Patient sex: M
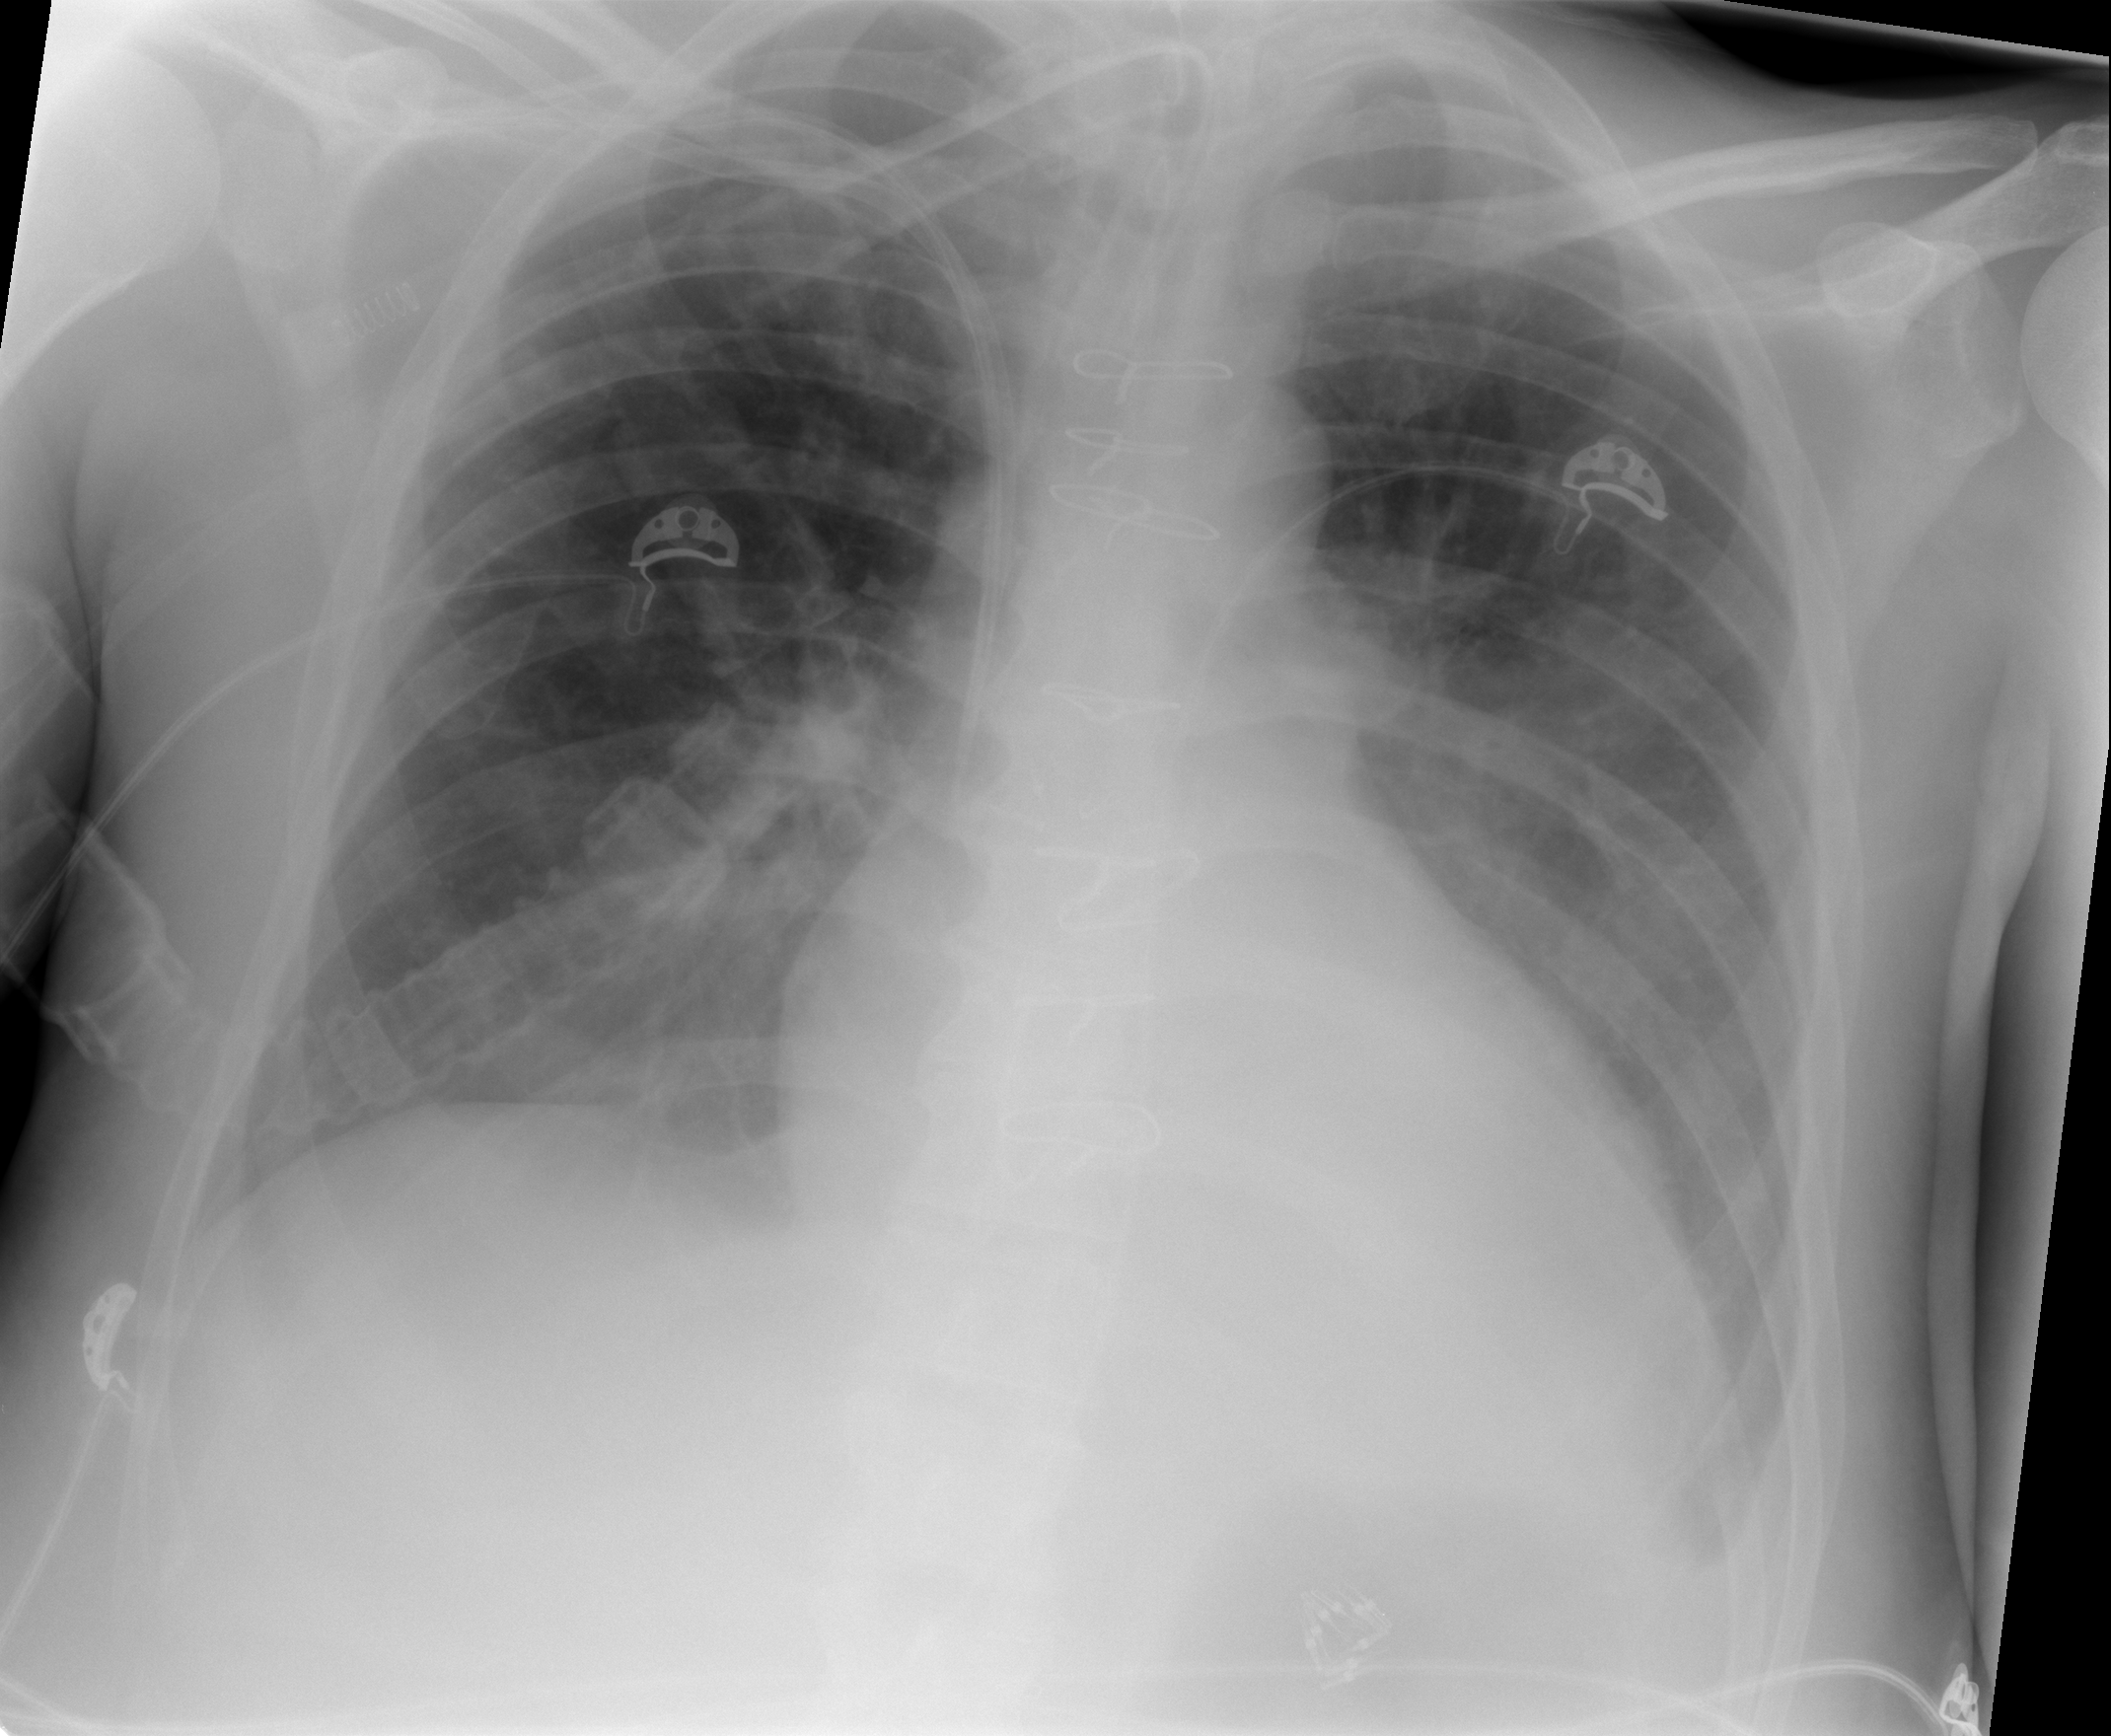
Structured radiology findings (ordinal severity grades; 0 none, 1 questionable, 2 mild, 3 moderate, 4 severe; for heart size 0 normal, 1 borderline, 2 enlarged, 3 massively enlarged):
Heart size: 1
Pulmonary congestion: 0
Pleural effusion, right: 1
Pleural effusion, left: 1
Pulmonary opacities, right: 0
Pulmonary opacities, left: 0
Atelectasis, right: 1
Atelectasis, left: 1